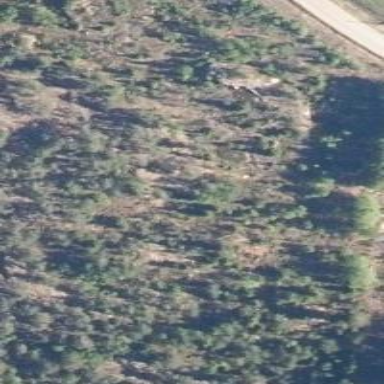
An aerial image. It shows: Clearcut man-made area surrounded by scrub vegetation.